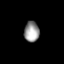
Tissue: lung
Cell type: Endothelial cells
Senescence score: 0.747
Nuclear area (px): 303
Mean DAPI intensity: 151.353